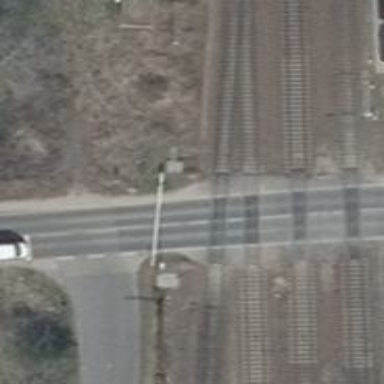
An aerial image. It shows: Full barrier level crossing on railway.